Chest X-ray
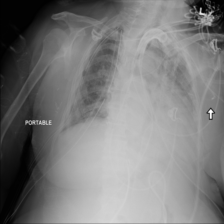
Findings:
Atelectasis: negative
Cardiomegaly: negative
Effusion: negative
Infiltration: negative
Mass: negative
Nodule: negative
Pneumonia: negative
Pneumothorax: negative
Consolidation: negative
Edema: negative
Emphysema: negative
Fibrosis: negative
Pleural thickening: negative
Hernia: negative